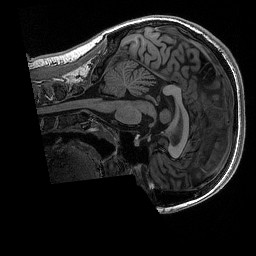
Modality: T1w
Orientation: sagittal
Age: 20
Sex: female
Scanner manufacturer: siemens
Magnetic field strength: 3 T
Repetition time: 2.53 s
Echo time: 0.0033 s